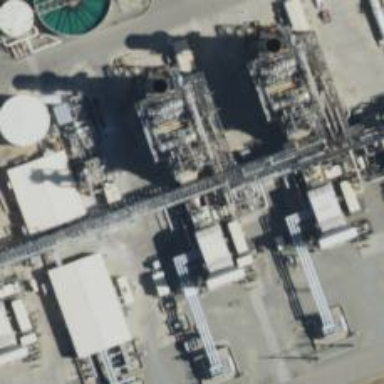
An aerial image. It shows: Gas-powered generator. It is gas turbine type generator.